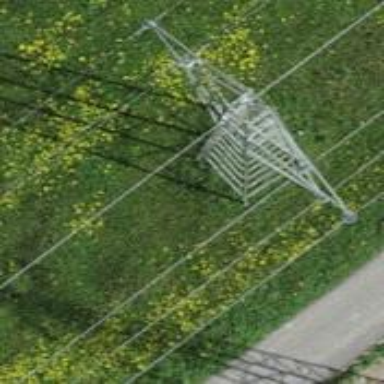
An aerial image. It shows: Lattice structure tower used for power transmission.